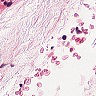
Metastatic tissue present: no